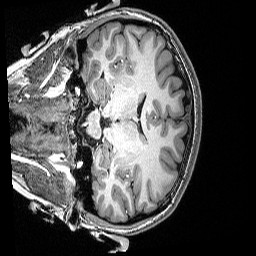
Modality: T1w
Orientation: coronal